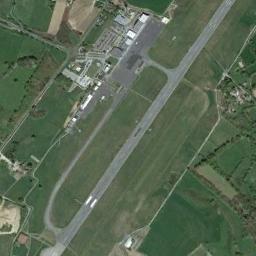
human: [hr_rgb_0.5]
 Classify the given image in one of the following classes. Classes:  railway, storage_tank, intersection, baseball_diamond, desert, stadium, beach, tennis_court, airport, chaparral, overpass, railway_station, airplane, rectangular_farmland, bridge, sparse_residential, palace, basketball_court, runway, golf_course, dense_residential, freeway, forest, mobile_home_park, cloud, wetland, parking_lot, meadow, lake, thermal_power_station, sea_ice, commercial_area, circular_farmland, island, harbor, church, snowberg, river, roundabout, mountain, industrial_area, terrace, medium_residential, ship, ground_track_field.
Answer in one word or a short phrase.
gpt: airport